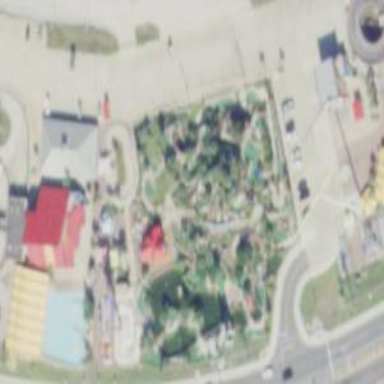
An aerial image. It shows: Amusement ride.